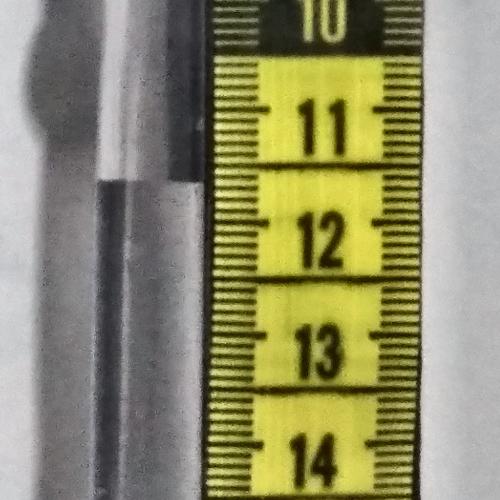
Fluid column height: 11.7 cm